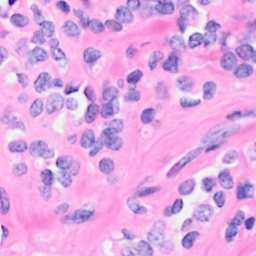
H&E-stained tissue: Breast